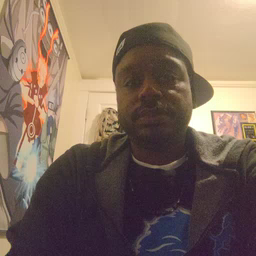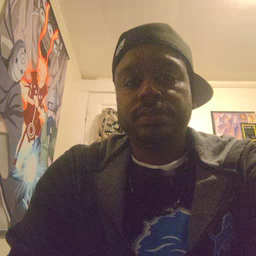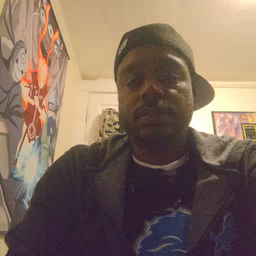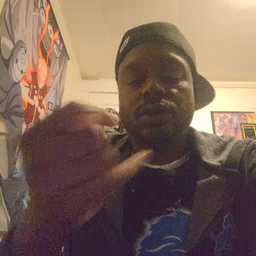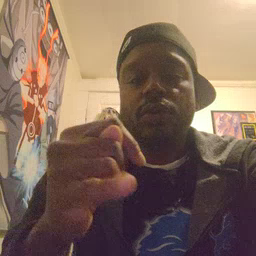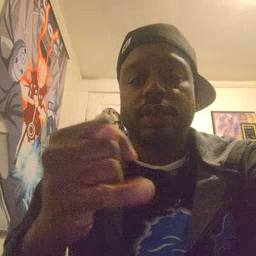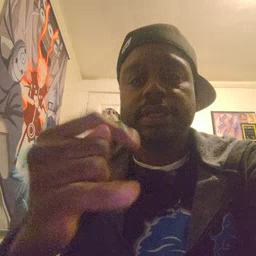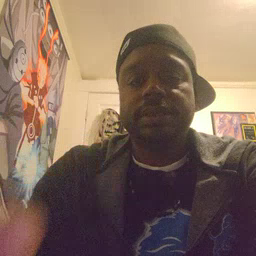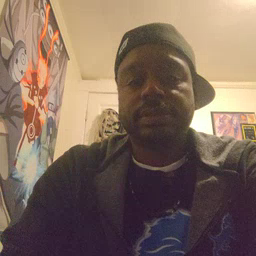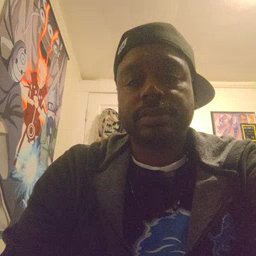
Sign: toy